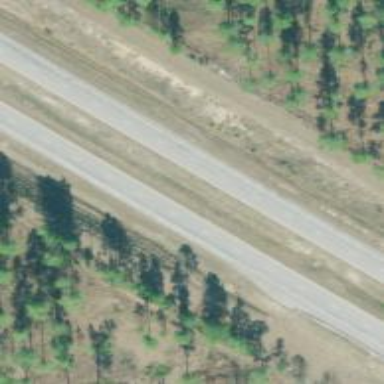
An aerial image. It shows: Asphalt road designated as trunk highway.